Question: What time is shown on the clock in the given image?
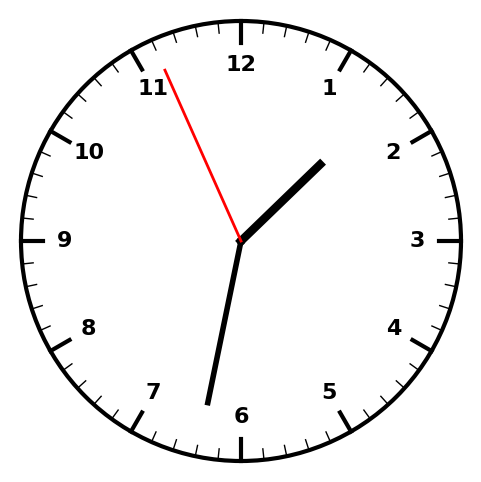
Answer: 01:31:56